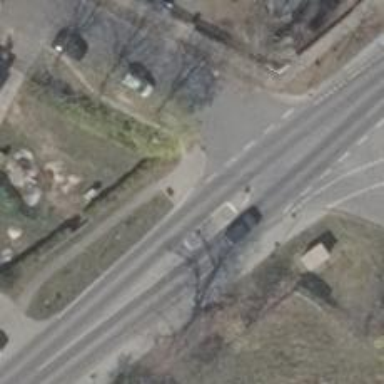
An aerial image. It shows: Uncontrolled footway crossing with pedestrian island.